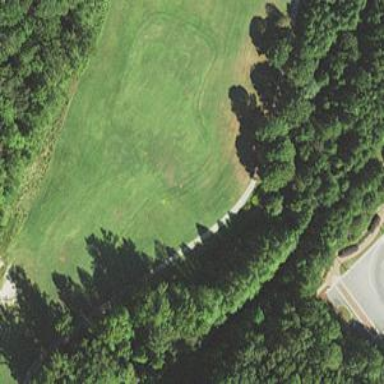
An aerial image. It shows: Golf hole.